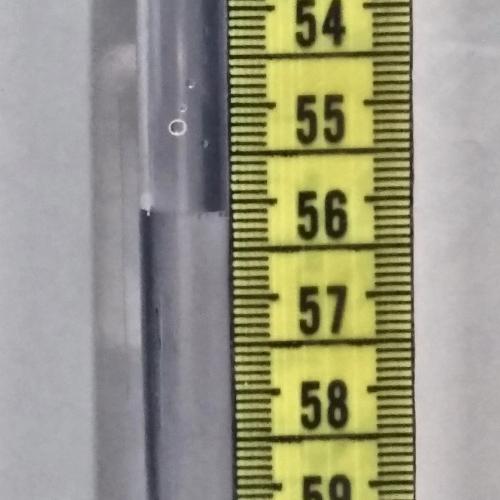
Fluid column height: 56.1 cm